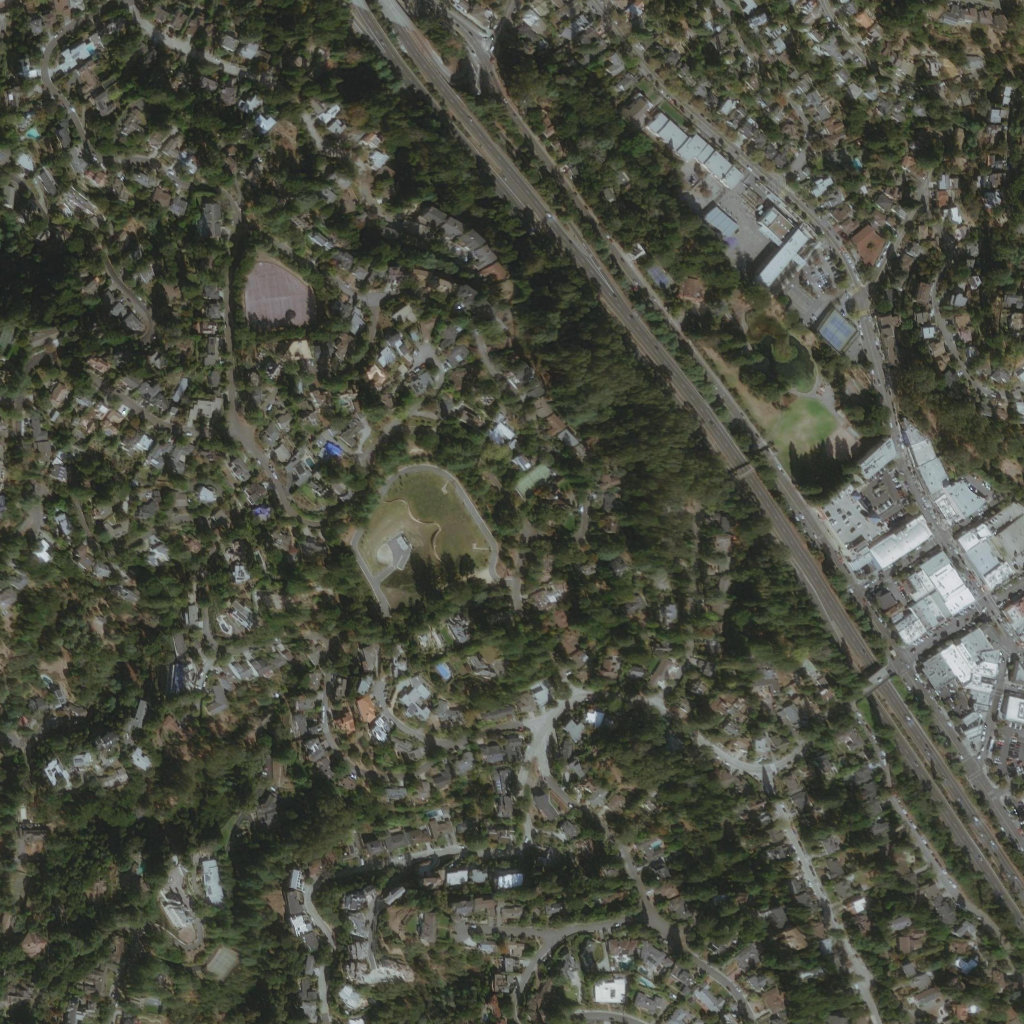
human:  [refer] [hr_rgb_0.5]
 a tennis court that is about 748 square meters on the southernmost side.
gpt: <box>[[19, 92, 23, 96, 0]]</box>